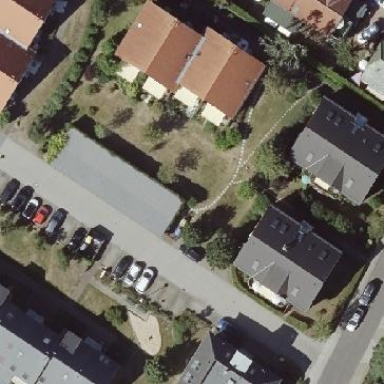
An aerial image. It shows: Carport with grass paver surface.